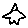
Label: star